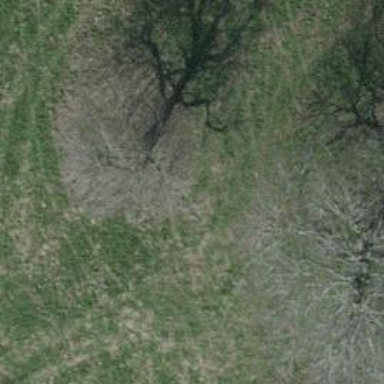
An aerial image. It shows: Single tag "natural: tree."